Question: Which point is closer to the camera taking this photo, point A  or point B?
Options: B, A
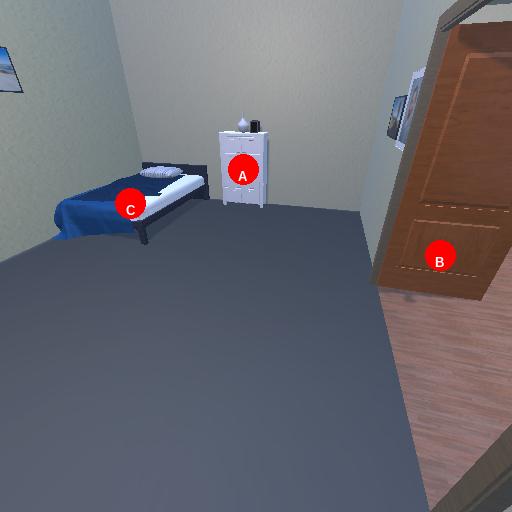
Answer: B